Question: I am trying to store conversations and state of Bot framework in Cosmos DB.
I followed the documentation here-
<URL>
After following the steps, the object is created in cosmosdb but the data property object is null.

Thanks,
Mitesh
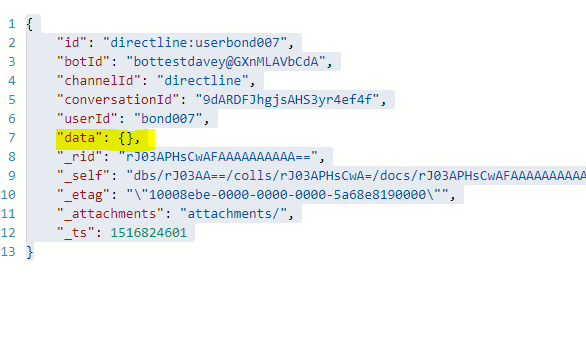
Answer: Using <URL> is working for me, if I store data in UserData or ConversationData, I can view the data via on Azure Cosmos DB portal. As Eric Dahlvang mentioned in his comment, please check if you store some data in your code logic. Or you can put my code snippet in your bot app and test if it works for you.
'''
context.UserData.SetValue("mytestdata", activity.Text.ToString());
'''
or
'''
context.ConversationData.SetValue("mytestcdata", "this is test Conversation Data");
'''
<URL>
<URL>